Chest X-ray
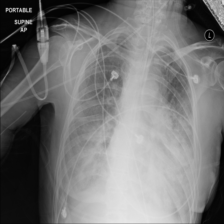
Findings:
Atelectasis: negative
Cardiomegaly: negative
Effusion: positive
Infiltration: negative
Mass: negative
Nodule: negative
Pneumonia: negative
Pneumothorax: negative
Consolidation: negative
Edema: negative
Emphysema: negative
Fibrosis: negative
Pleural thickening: negative
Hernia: negative